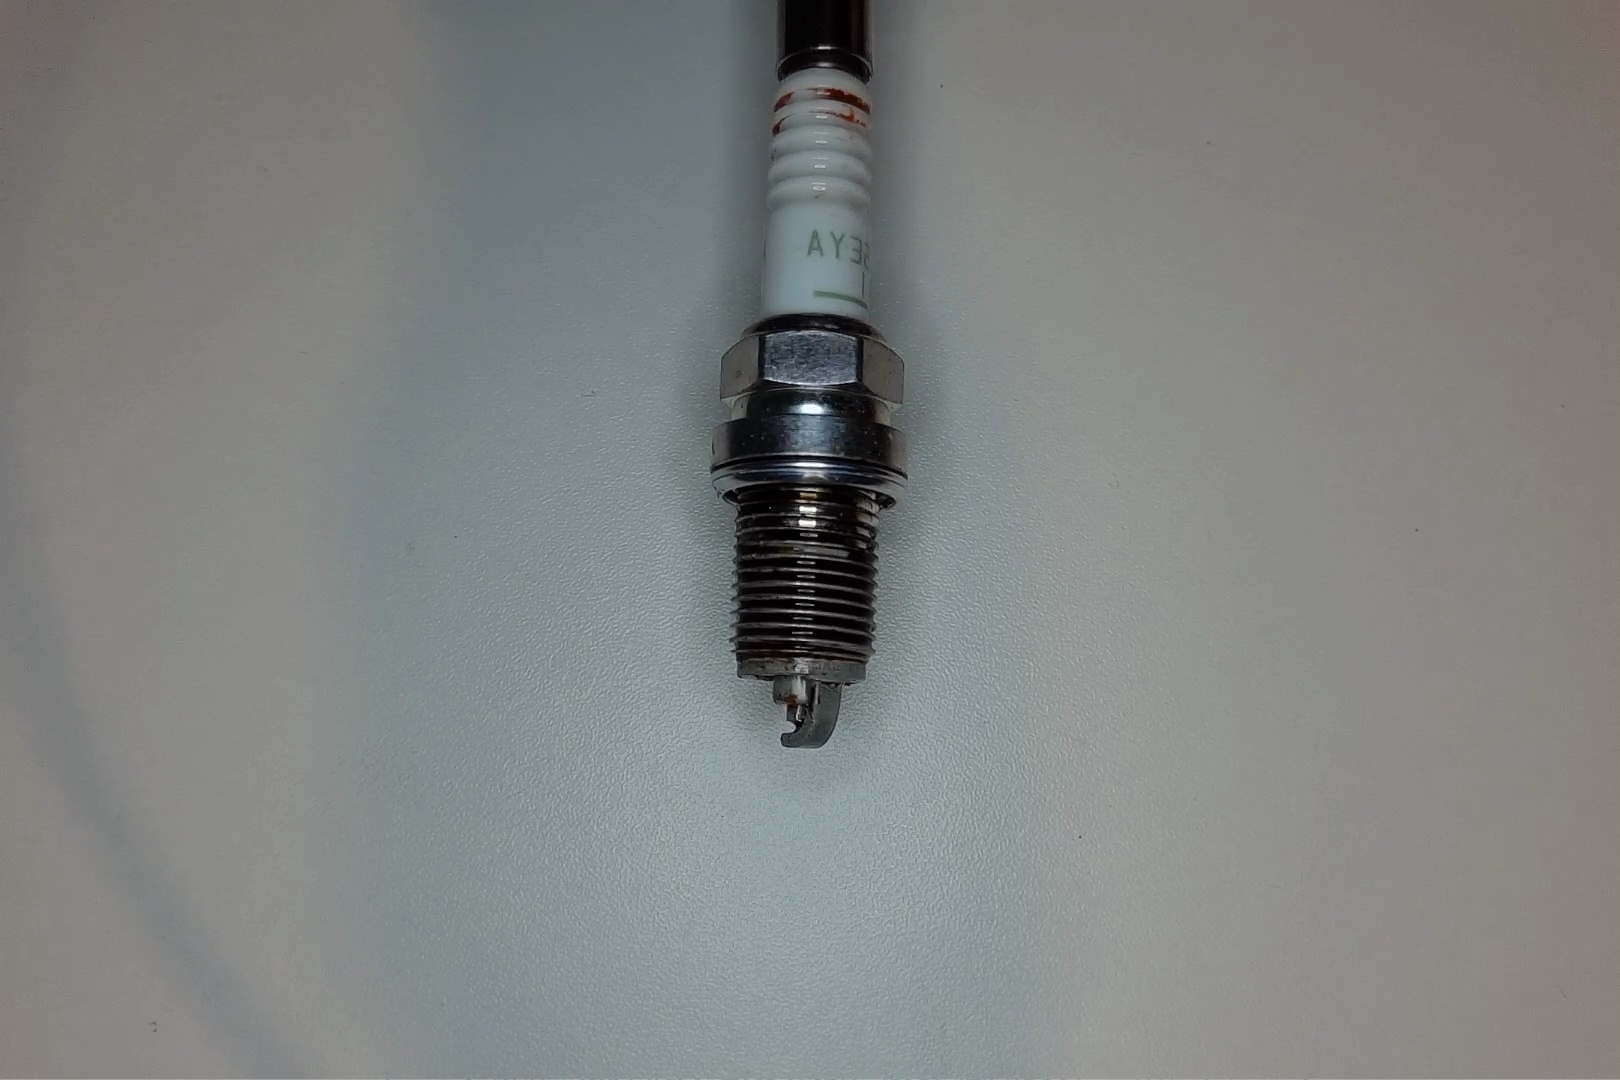
Label: anomaly